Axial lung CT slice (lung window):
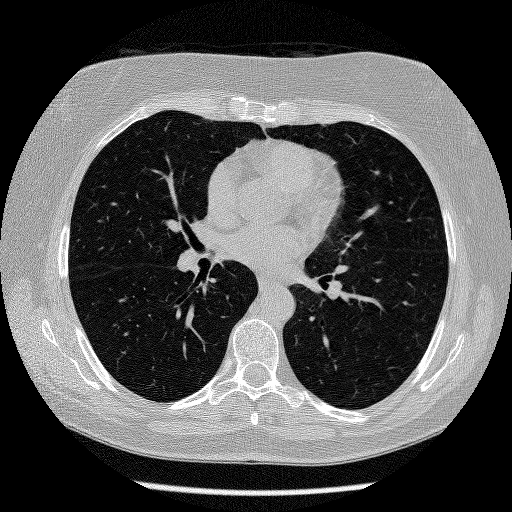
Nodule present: no